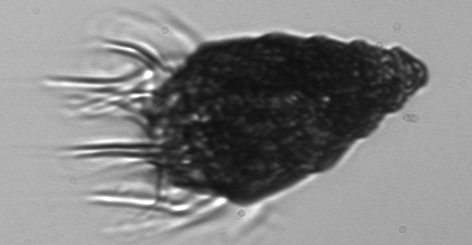
Label: Laboea_strobila